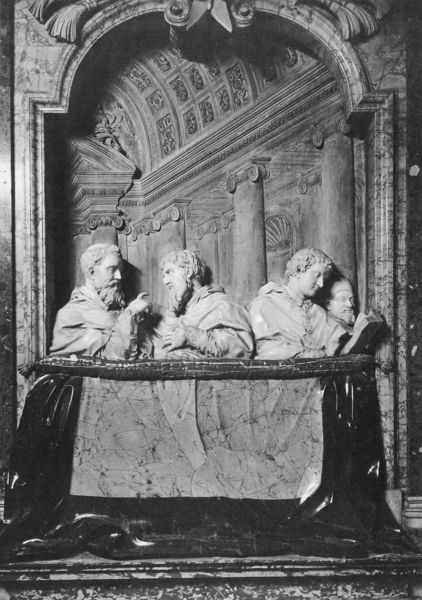
Titel: Altar in der Capella Cornaro
Künstler: Giovanni Lorenzo Bernini
Standort: Rom, S. Maria della Vittoria (EU - I - Latium)
Schlagwörter: schatten, umhang, sitzen, finger, licht, marmor, männer, schwarz, säule, säulen, weiss, gespräch, bart, bärte, falten, stein, gelehrte, vorhang, kirche, personen, theater, locken, renaissance, skulptur, balkon, relief, bogen, empore, rundbogen, zeigefinger, lesen, galerie, foto, nische, gewölbe, buch, plastisch, denker, altar, kapitelle, skulpturen, pfarrer, portikus, kapelle, diskussion, umhänge, tempel, bibliothek, kassettendecke, heilige, muschel, lesend, dorisch, schnecken, jünger, privat, grabmal, italienisch, evangelisten, diskurs, halbrelief, philosophen, 16. jahrhundert, lehrgespräch